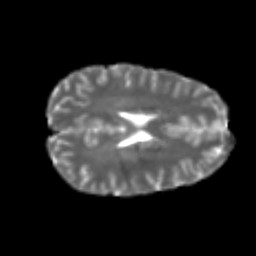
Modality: T2w
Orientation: axial
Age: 22
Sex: male
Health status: healthy
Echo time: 0.074 s